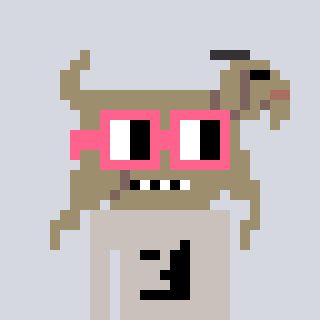
a pixel art character with square pink glasses, a goat-shaped head and a foggrey-colored body on a cool background